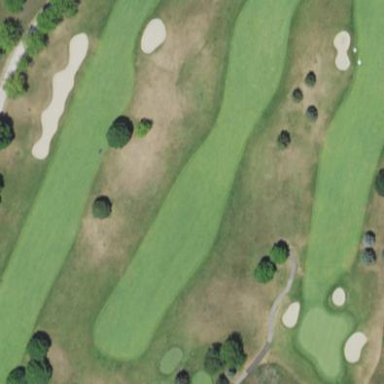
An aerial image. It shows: Lush grass fairway on golf course.